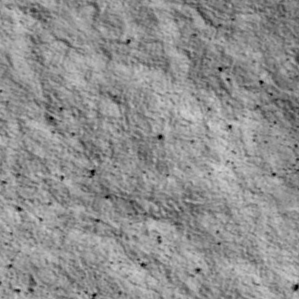
Label: non_frost